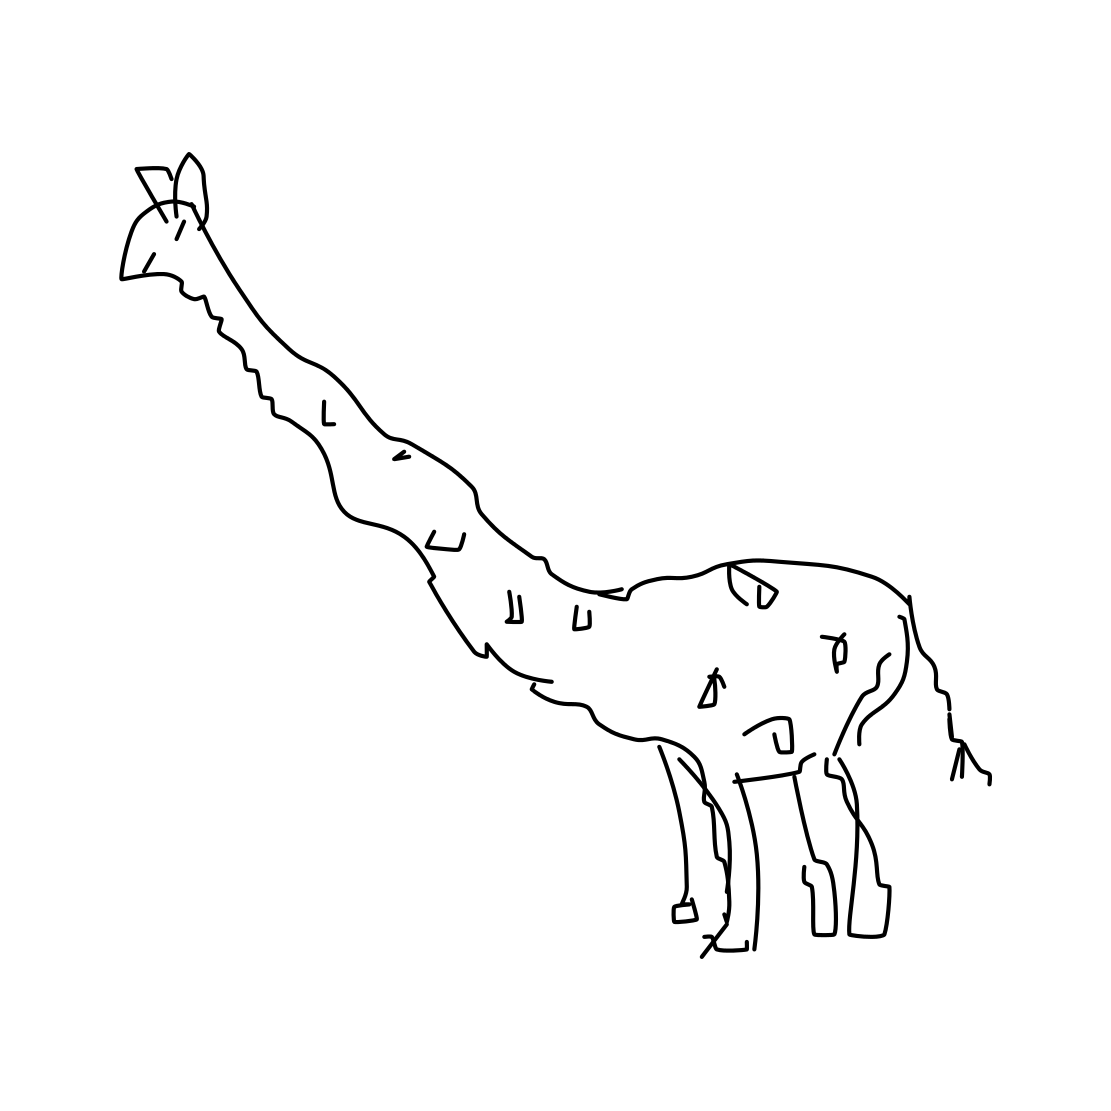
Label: giraffe